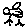
Label: bird